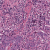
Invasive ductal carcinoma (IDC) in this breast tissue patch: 1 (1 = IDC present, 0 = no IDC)